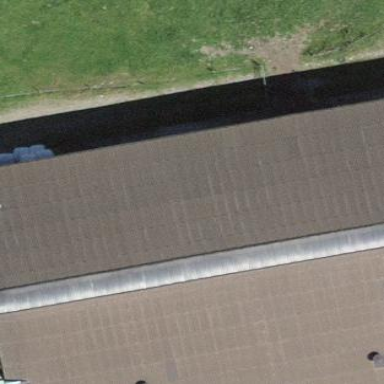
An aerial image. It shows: Rural barn.